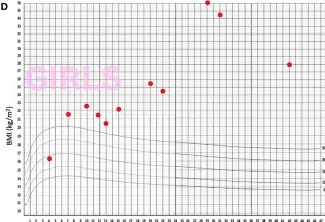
Modified WHO growth charts* display both case patients. : Case patient 2:BMI for age; BLUE ARROW marks the onset of setmelanotide treatment of case patient 1. *Original WHO growth charts were modified due to restrictions of scale and age.
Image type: electrography (ekg)